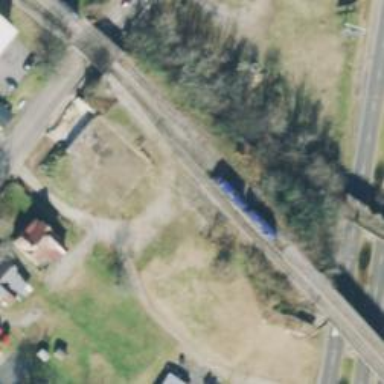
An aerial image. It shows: Railway spur service.